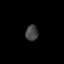
Tissue: lung
Cell type: Endothelial cells
Senescence score: 0.556
Nuclear area (px): 191
Mean DAPI intensity: 67.257